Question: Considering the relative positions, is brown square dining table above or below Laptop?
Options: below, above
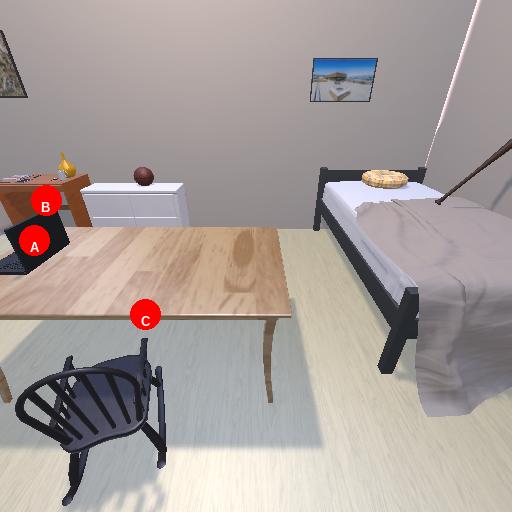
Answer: below